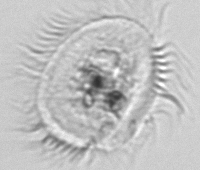
Label: Pleuronema